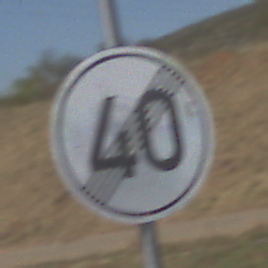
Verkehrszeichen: EndeGeschwindigkeit40
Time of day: Midday
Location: Outdoor (RoadRail)
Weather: Clear
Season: Summer
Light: Natural